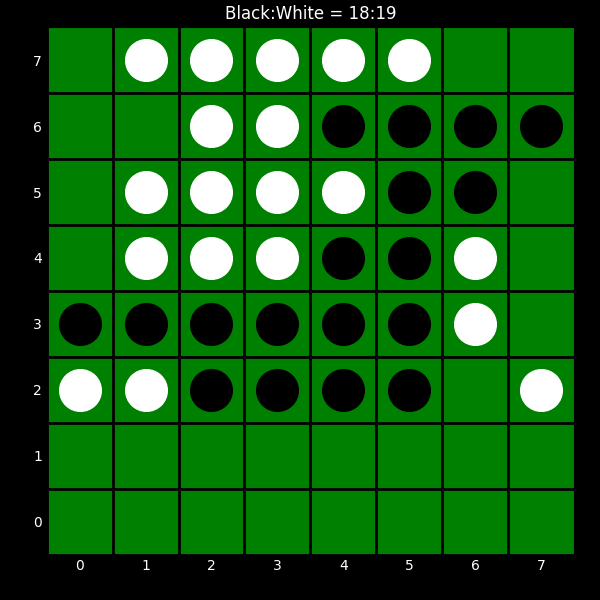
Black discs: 18
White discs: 19